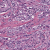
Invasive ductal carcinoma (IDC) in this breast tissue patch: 1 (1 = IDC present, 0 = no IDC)